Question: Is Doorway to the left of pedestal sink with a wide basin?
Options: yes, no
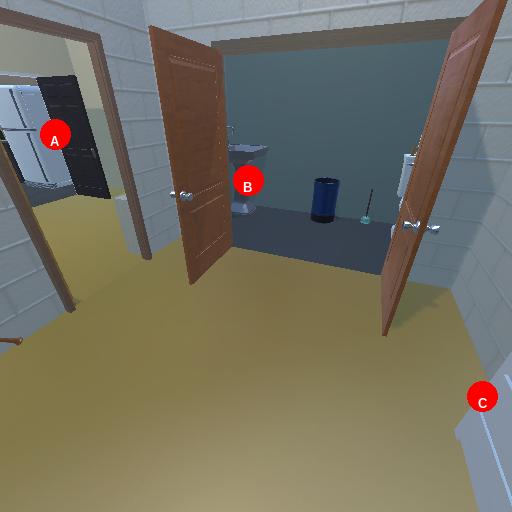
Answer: yes